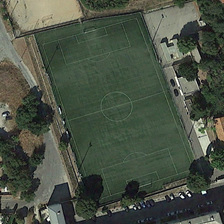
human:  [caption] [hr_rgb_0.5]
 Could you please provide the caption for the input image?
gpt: a football field is surrounded by some green trees and several buildings .

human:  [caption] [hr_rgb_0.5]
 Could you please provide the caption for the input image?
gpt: a football field is surrounded by some green trees and several buildings .

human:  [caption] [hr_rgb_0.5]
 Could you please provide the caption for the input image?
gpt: a football field is surrounded by some green trees and several buildings .

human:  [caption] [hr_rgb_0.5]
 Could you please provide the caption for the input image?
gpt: a football field is surrounded by some green trees and several buildings .

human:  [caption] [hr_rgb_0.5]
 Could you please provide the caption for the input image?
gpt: a football field is surrounded by some green trees and several buildings .